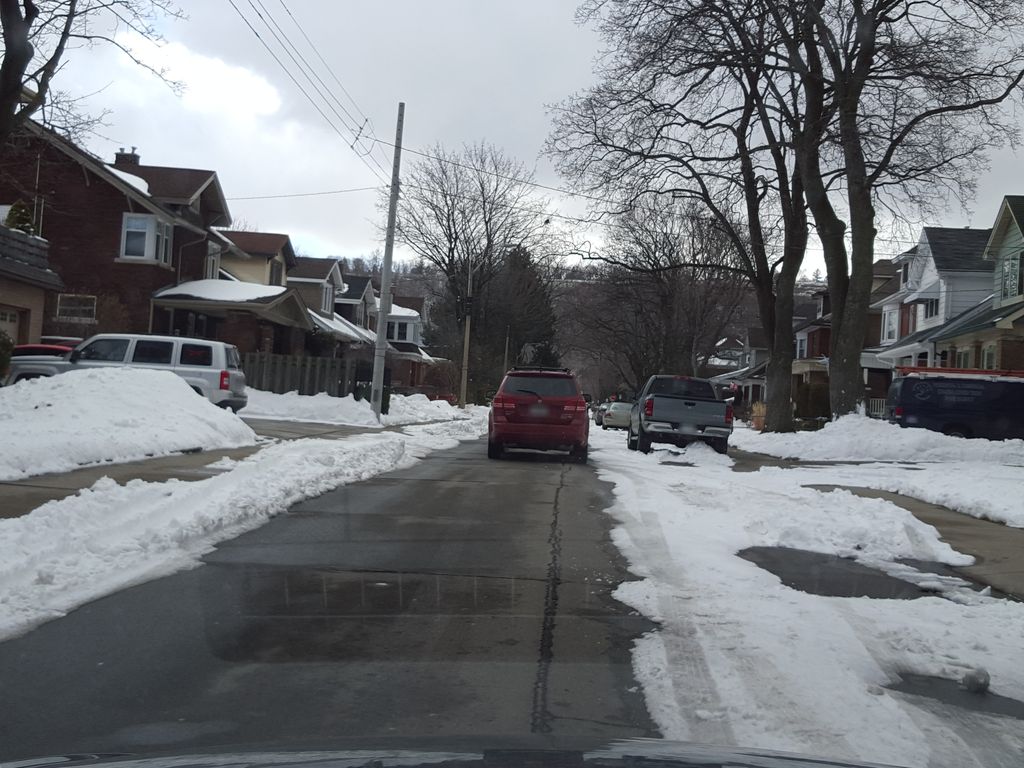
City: hamilton